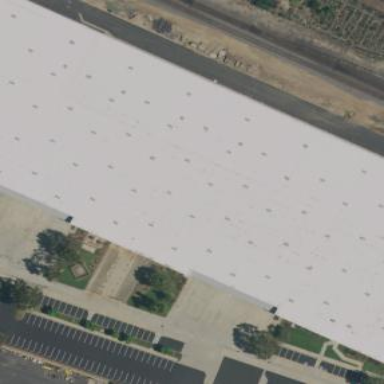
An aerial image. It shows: Warehouse building.